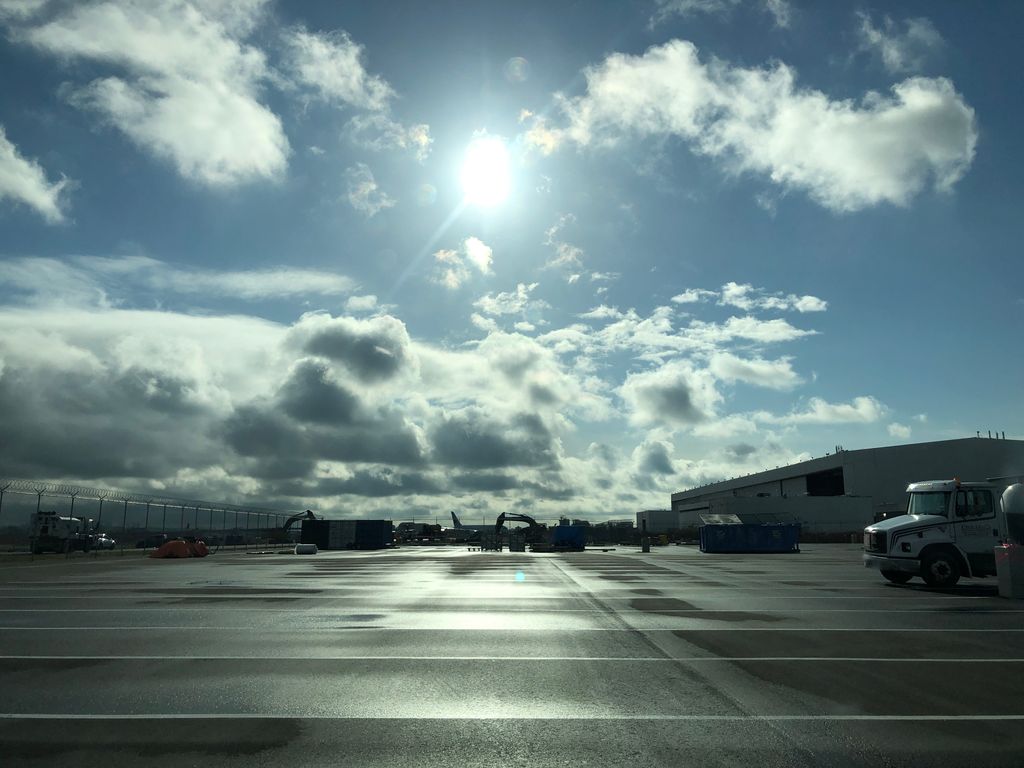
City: vancouver